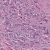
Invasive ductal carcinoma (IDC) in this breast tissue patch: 1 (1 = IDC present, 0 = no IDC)